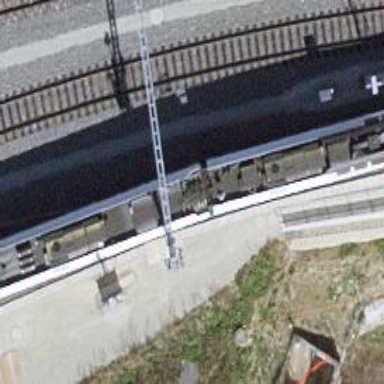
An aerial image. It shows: Railway yard with single rail track. The electrified track has contact line for power supply.